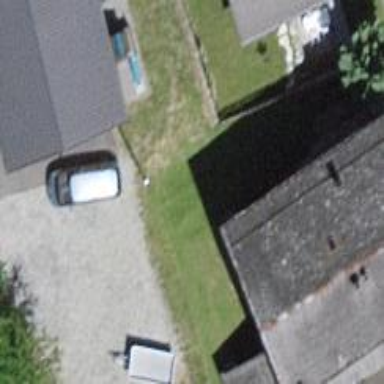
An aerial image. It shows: Simple house.